Aerial crown-view tile of a tropical tree (Barro Colorado Island, Panama), acquired 20250414:
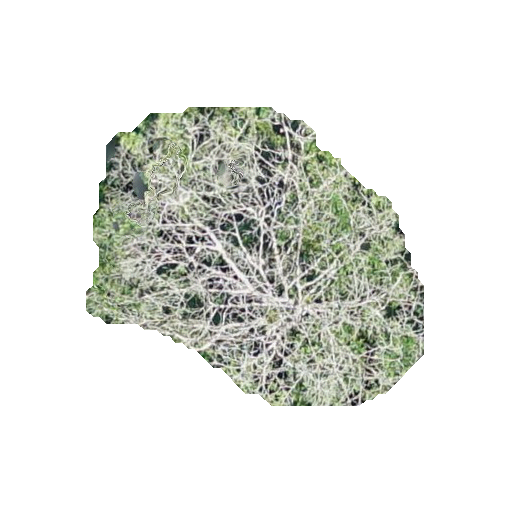
Species: Tabebuia rosea
GBIF accepted scientific name: Tabebuia rosea
Crown area: 109.579 m²